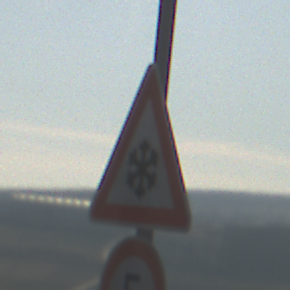
Verkehrszeichen: SchneeOderEisglaette
Zusatzzeichen unten: Geschwindigkeit5
Umgebung: Outdoor, Nature
Tageszeit: MorningAfternoon
Wetter: PartlyCloudy
Licht: Natural
Jahreszeit: NotSpecified
Kontrast: HighContrast